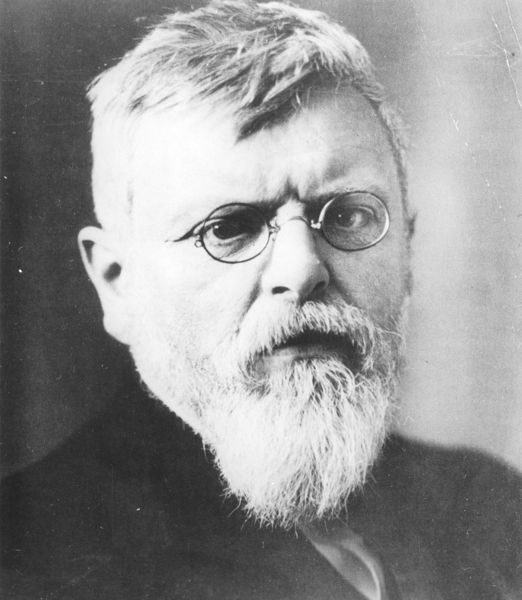
Titel: Porträt Theodor Fischers
Institution: Unbekannt
Schlagwörter: mann, schatten, weiß, stadt, grau, haar, jahrhundertwende, licht, mund, nase, ohr, schwarz, stirn, blick, alt, anzug, bart, hemd, schnurrbart, architektur, augen, falten, gesicht, vollbart, bildnis, porträt, auge, haare, lippe, lippen, ohren, scheitel, schulter, fischer, platz, foto, fotografie, photographie, münchen, polizei, brille, spitzbart, kneifer, nickelbrille, monokel, asymmetrie, architekt, planung, plätze, theodor fischer, stadtplanung, städtebau, stuttgart, laim, alder sack, alte heide, asymmetrien, bergmannstasse, bergmannstrasse, elisabethschule, erlöserkirche, feilitzschpalt, feilitzschplatz, hygiene, ledeigenheim bergmannstrasse, ledigenheim, ledigenheim bergmannstrasse, malerischer städtebau, planungsamt, polizeipräsidium, polytechnicum, polytechnikum, prinzregentenplatz, referent, siedlungsbau, stadtbaumeister, stadtbaurat, stadtbaureferent, stadttechnik, staffelbauordnung, staffelbauplan, staffeln, städteplanung, theodor